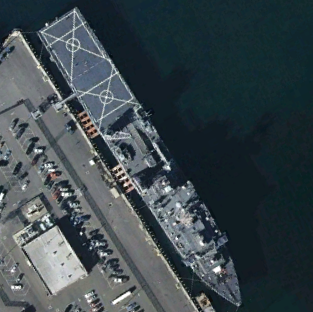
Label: combat